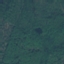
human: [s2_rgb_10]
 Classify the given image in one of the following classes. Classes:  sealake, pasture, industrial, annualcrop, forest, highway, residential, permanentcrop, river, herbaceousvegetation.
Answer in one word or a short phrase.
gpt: Forest